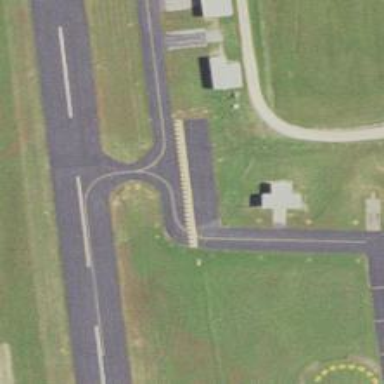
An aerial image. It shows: View of taxiway at the airport.